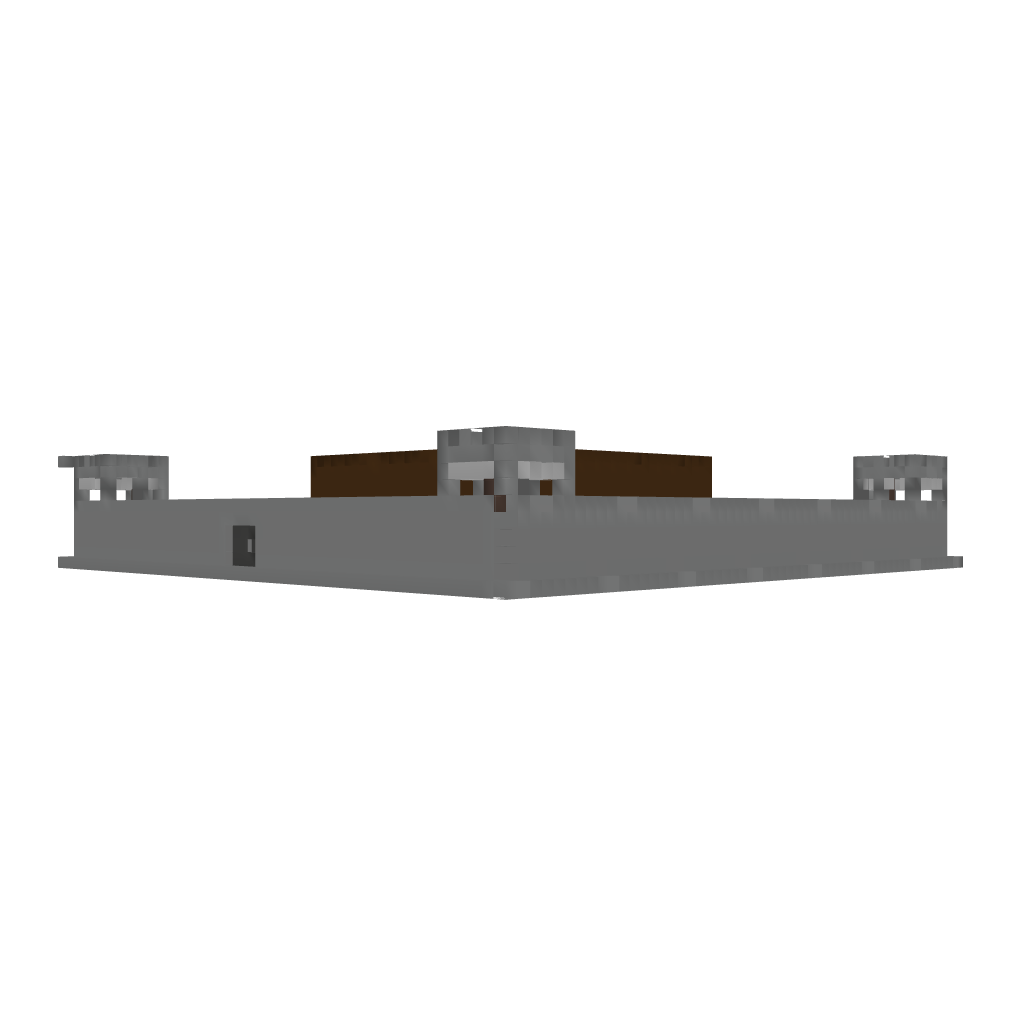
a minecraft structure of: Ancient Vitrus Fortress